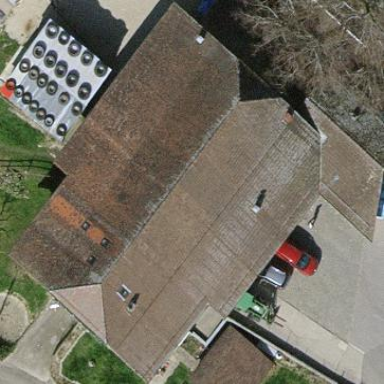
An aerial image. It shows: Farm building with half-hipped roof shape.